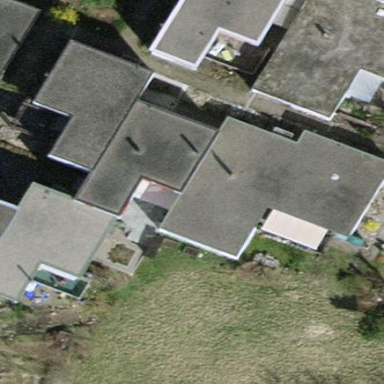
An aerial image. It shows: Terrace building.